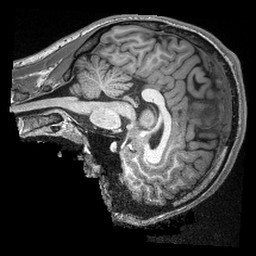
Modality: T1w
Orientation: sagittal